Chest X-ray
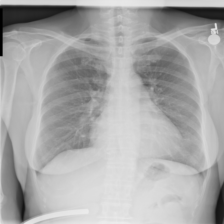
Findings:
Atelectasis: negative
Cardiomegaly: negative
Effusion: negative
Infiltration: negative
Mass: negative
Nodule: negative
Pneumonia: negative
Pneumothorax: negative
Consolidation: negative
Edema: negative
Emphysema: negative
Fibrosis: negative
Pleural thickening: negative
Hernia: negative